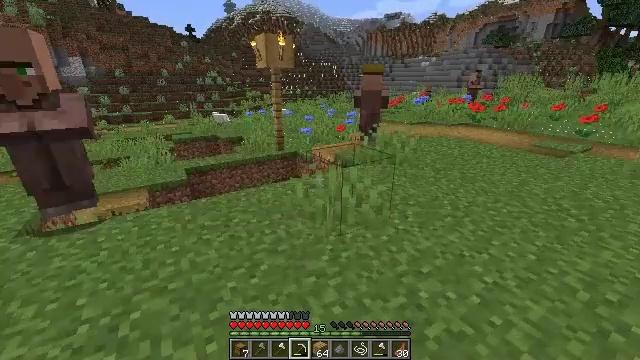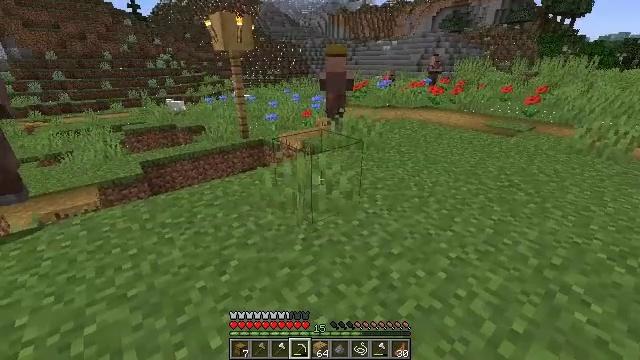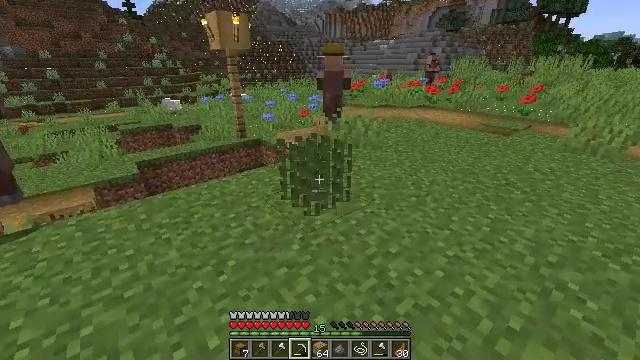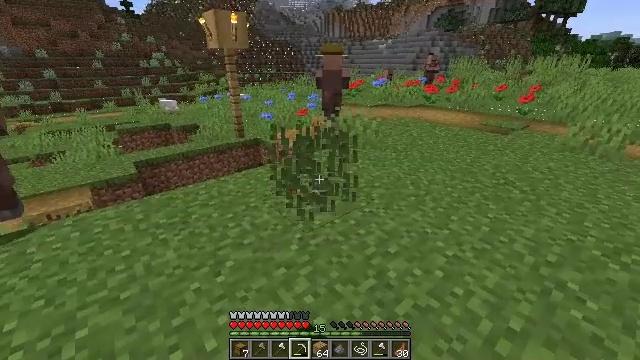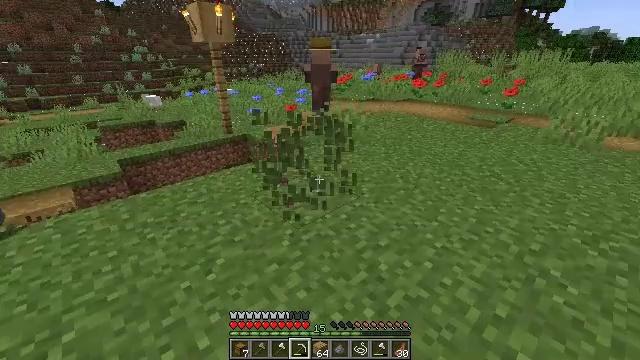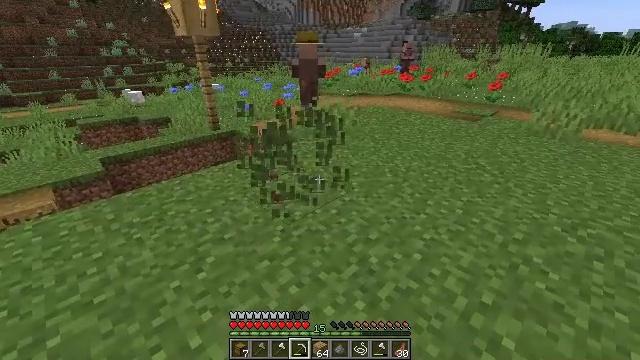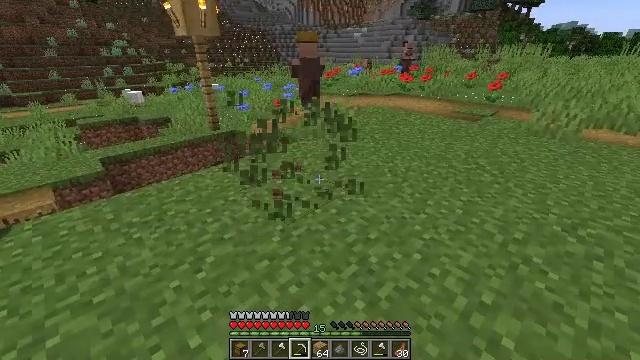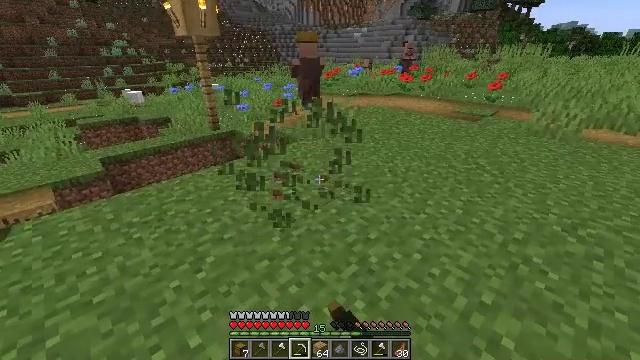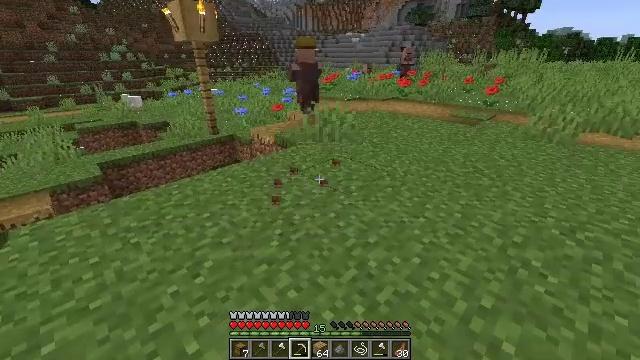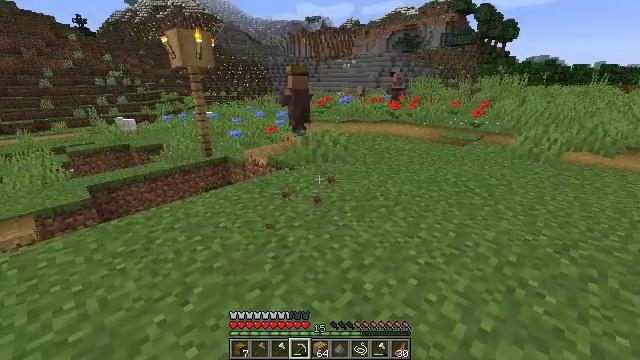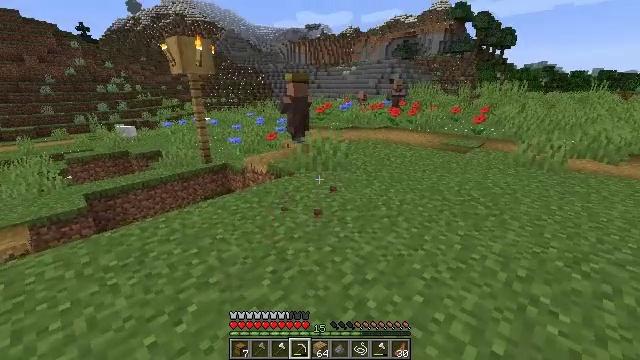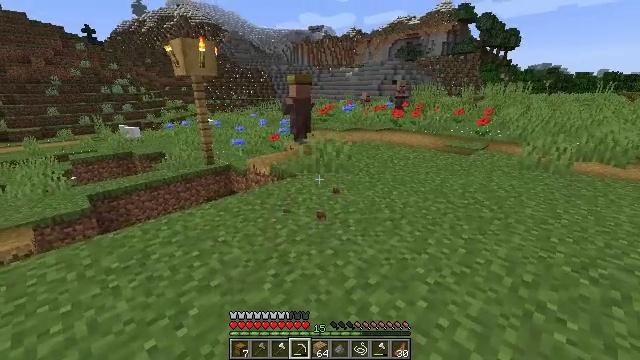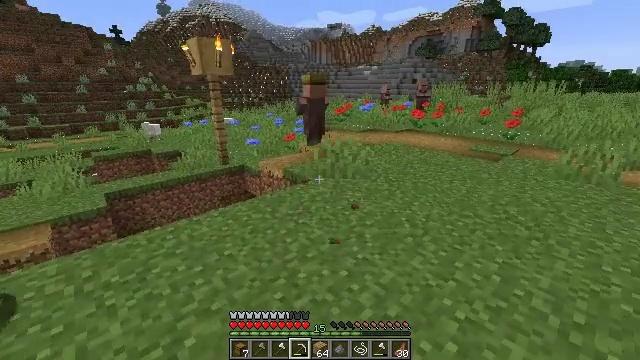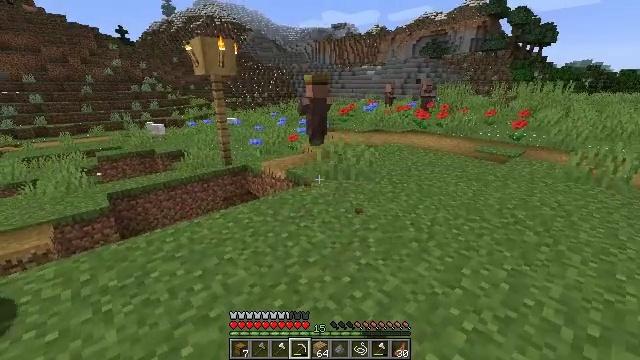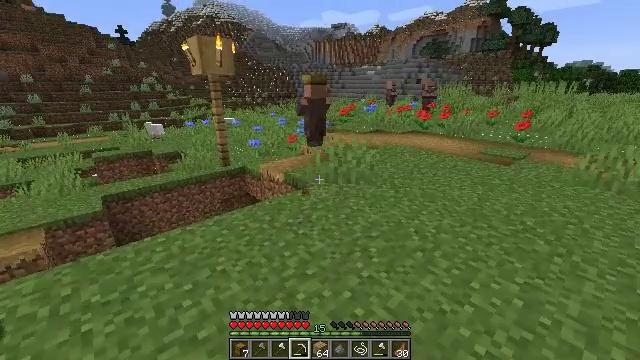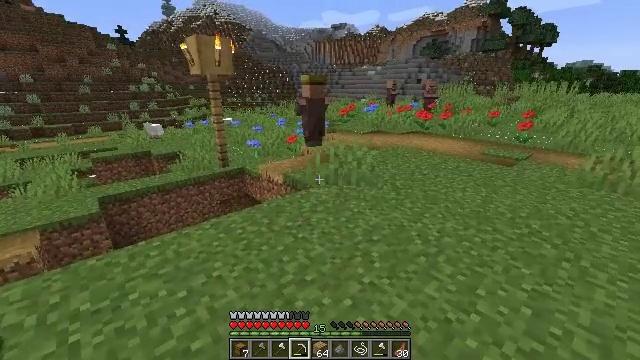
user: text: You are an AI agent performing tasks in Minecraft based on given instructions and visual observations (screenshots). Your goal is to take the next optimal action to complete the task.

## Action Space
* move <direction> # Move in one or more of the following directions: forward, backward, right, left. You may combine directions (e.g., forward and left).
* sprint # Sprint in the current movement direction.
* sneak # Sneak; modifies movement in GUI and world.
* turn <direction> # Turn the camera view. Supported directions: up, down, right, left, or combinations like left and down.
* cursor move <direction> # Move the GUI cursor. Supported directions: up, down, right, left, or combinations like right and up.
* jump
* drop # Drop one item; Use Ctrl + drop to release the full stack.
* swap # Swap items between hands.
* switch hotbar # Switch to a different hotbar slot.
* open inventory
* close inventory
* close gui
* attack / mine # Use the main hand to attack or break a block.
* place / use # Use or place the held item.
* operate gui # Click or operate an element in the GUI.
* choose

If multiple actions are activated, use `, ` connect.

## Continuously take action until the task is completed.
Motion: motion action
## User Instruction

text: Break the grass block.
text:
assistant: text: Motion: turn right and down
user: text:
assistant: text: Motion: attack / mine
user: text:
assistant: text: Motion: attack / mine
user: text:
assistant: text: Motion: turn right and down, attack / mine
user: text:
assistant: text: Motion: turn right and down
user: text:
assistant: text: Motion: attack / mine
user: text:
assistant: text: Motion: attack / mine
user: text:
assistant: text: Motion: attack / mine
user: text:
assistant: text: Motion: turn right and up, attack / mine
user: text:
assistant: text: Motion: move forward, turn up
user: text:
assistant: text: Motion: move forward
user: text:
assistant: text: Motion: move forward, turn left, attack / mine
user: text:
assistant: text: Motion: move forward, attack / mine
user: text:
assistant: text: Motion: attack / mine
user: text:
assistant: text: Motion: no_op
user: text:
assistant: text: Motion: attack / mine
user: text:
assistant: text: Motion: attack / mine
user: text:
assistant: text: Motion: turn right, attack / mine
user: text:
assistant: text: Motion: turn right
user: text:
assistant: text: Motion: attack / mine
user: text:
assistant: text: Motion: attack / mine
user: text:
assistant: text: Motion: move forward, attack / mine
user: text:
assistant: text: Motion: move forward
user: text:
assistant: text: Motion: move forward
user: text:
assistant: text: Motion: move forward
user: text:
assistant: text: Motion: move forward
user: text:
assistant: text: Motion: move forward
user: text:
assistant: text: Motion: move forward, turn right
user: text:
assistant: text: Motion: move forward, turn right
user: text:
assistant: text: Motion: move forward, turn right